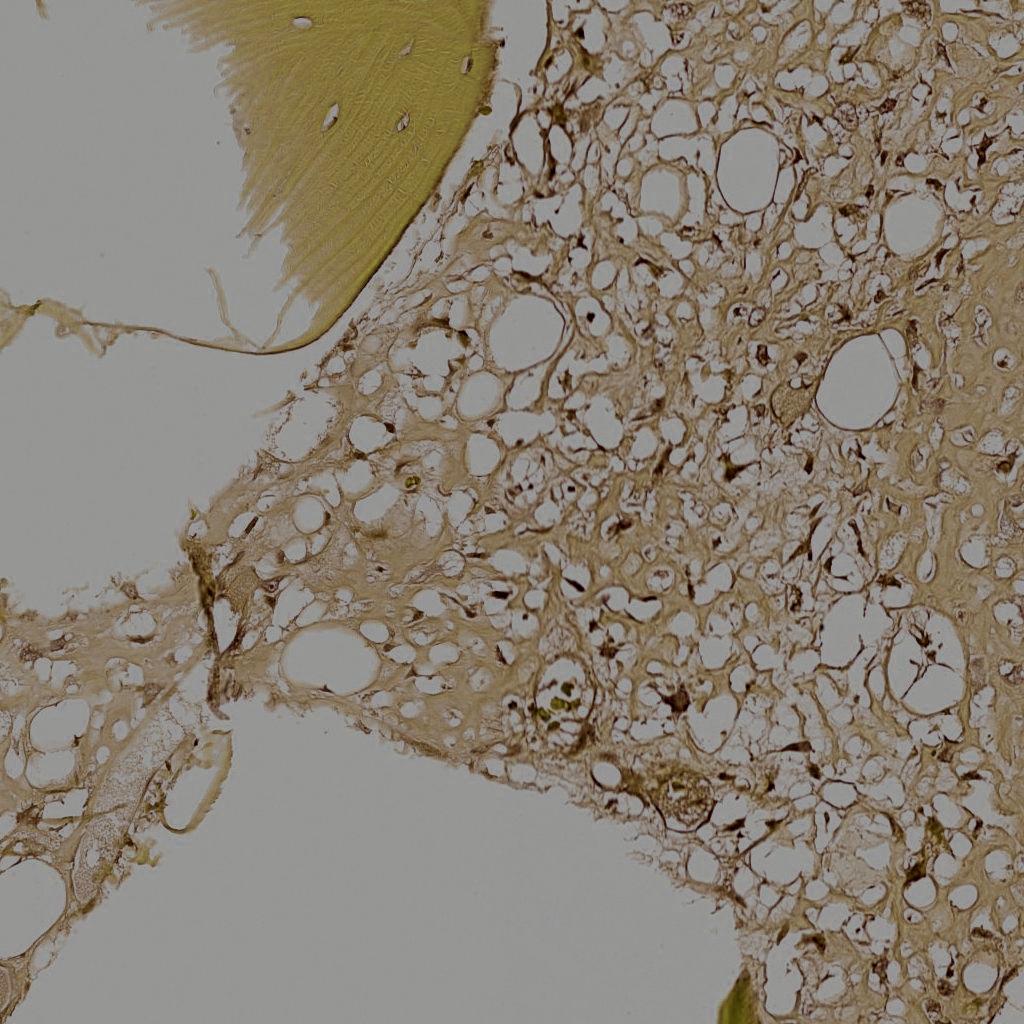
Label: Viable